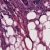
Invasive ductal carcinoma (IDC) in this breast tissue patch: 0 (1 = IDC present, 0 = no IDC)